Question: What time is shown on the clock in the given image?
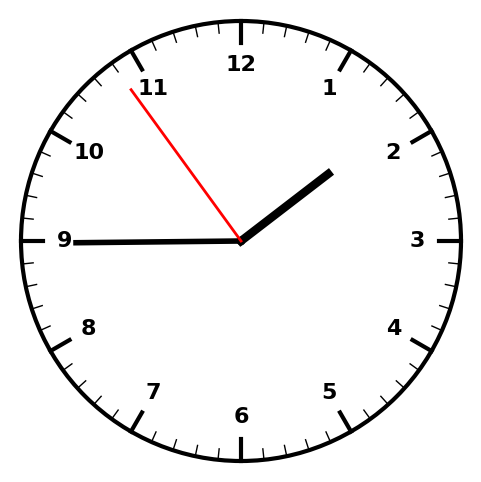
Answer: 01:44:54